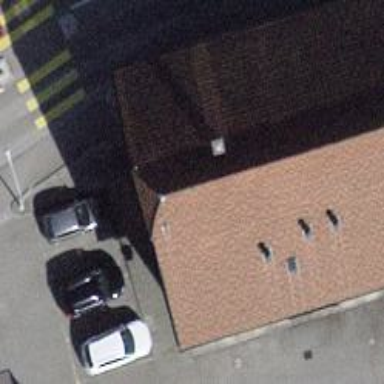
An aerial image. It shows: Restaurant.